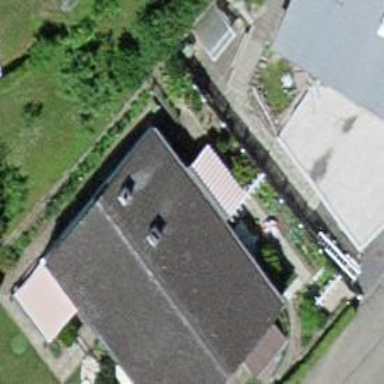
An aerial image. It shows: Building with tiled roof.